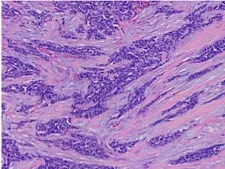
Pathology findings. (B) HE staining of left kidney tumor shows undifferentiated small round or oval cells with prominent nuclear division.
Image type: pathology (h&e)